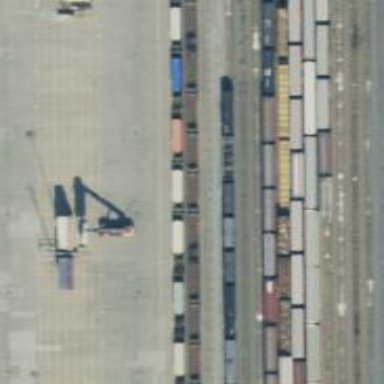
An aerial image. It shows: Railway yard in service.